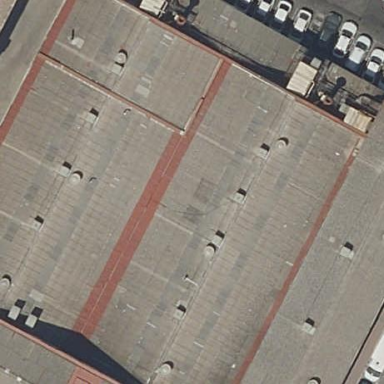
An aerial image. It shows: Industrial building.